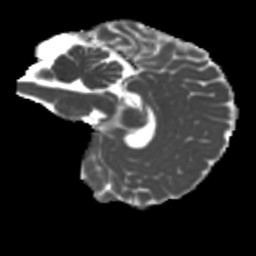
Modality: MD
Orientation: sagittal
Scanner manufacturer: siemens
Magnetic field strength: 3 T
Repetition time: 4 s
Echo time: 0.0594 s